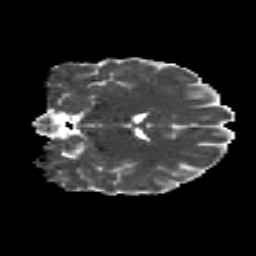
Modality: MD
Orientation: coronal
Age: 23
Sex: male
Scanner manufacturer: siemens
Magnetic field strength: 3 T
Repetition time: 8.8 s
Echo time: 0.085 s